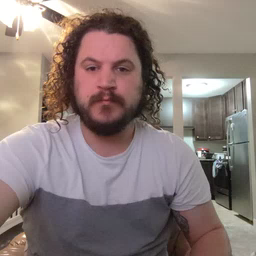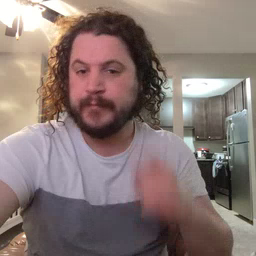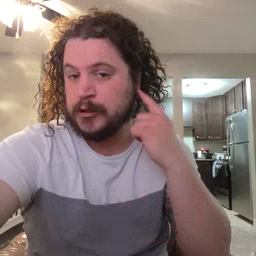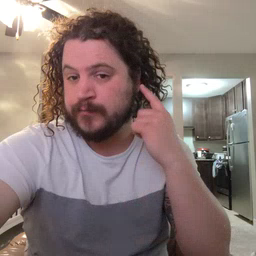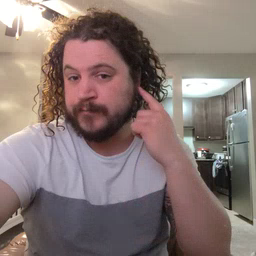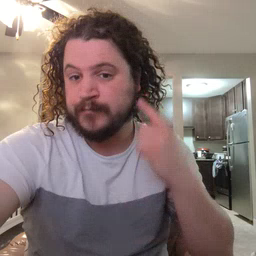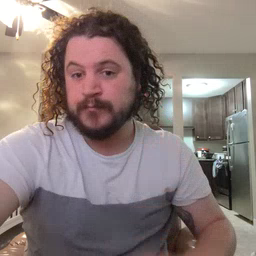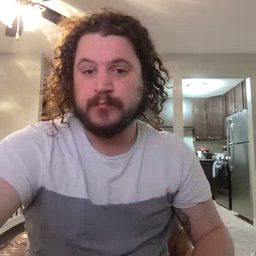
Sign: ear